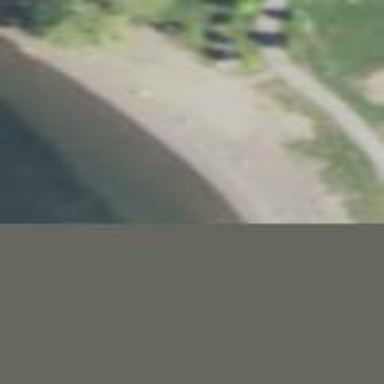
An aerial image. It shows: Beach with gravel surface.